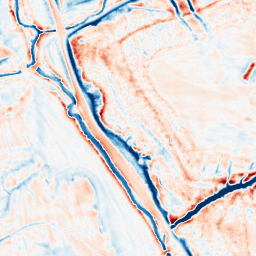
Category: multiscale
Decomposition family: dog_multiscale
Decomposition parameters: sigma_ratio: 2
n_scales: 3
base_sigma: 0.5
Upsampling method: quadratic
Upsampling parameters: scale: 8
Upsampling scale: 8